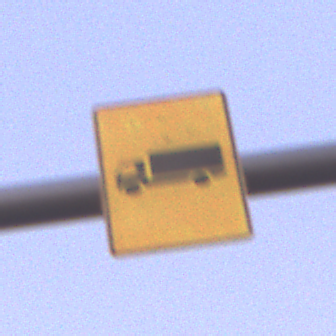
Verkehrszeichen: KFZZulaessigeGesamtmasse3Komma5TOhnePfeilsymbol
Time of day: SunriseSunset
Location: Outdoor (Nature)
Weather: PartlyCloudy
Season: NotSpecified
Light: Natural